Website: bh-photo
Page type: payment
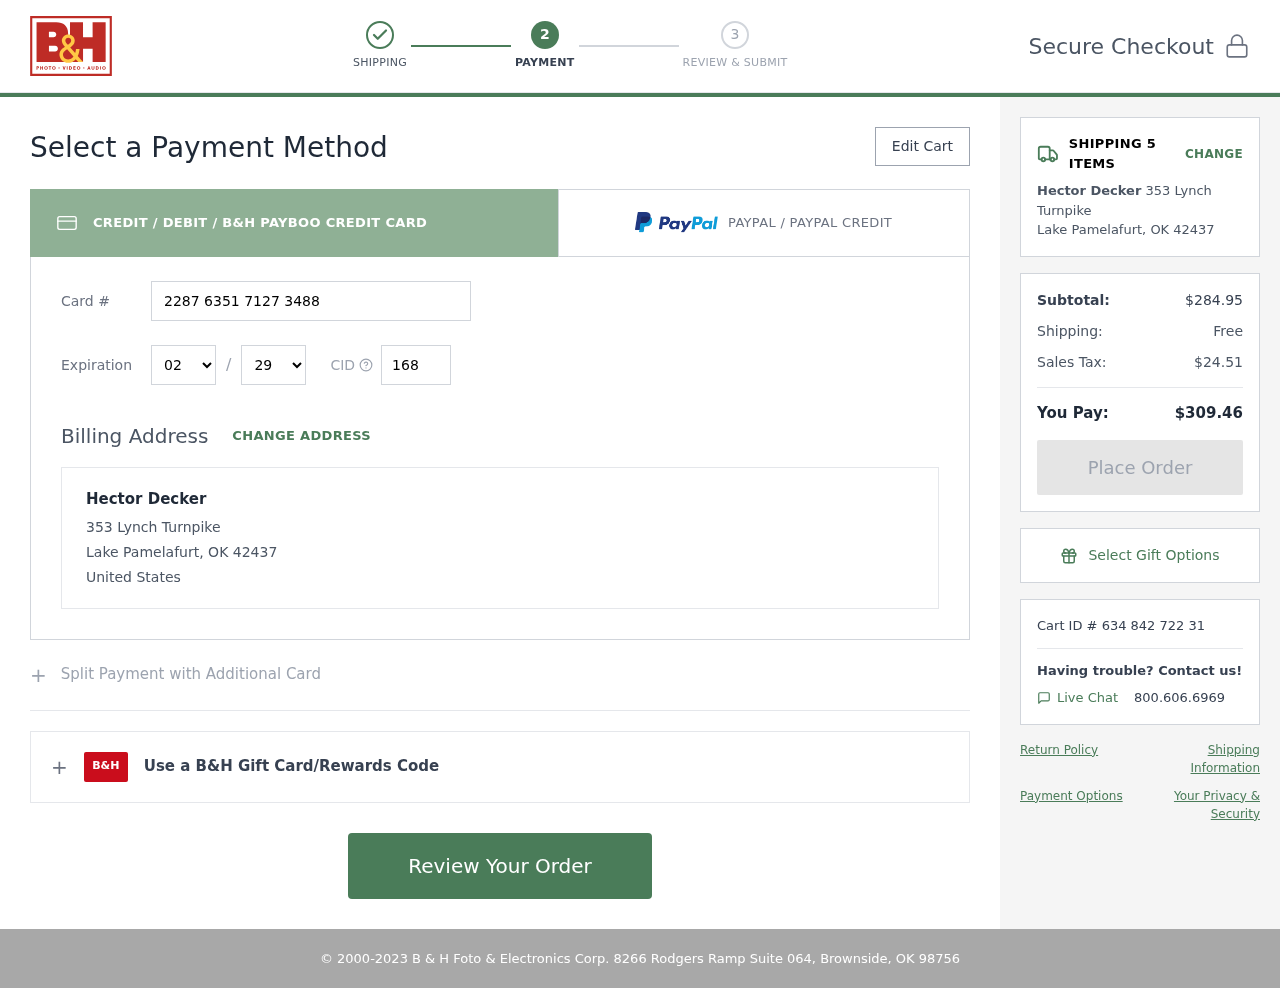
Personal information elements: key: PII_CARD_CVV
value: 168
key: PII_CARD_EXPIRY_MONTH
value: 02
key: PII_CARD_EXPIRY_YEAR
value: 29
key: PII_CARD_NUMBER
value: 2287 6351 7127 3488
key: PII_CITY_STATE_ZIP
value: Lake Pamelafurt, OK 42437
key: PII_COUNTRY
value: United States
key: PII_FULLNAME
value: Hector Decker
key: PII_STREET
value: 353 Lynch Turnpike
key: PII_FULLNAME2
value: Hector Decker
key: PII_CITY
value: Lake Pamelafurt
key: PII_STATE_ABBR
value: OK
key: PII_POSTCODE
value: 42437
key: PII_POSTCODE_FULL
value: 42437
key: PII_CITY_STATE
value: Lake Pamelafurt, OK
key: PII_POSTCODE_NUMERIC
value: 42437
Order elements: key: ORDER_NUM_ITEMS
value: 5
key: ORDER_SUBTOTAL
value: $284.95
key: ORDER_SHIPPING_COST
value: Free
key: ORDER_TAX
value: $24.51
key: ORDER_TOTAL
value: $309.46
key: ORDER_ID
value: Cart ID # 634 842 722 31